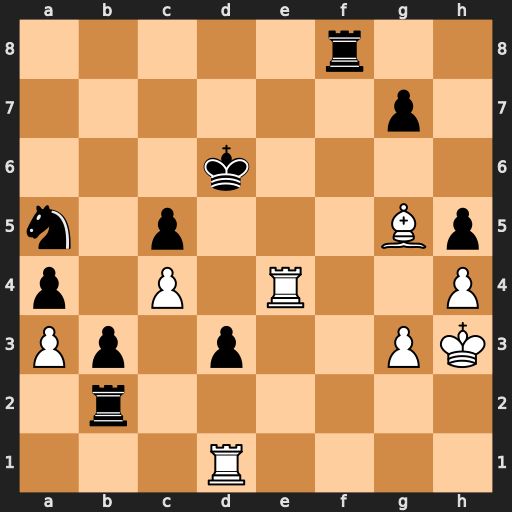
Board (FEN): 5r2/6p1/3k4/n1p3Bp/p1P1R2P/Pp1p2PK/1r6/3R4
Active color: w
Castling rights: -
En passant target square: -
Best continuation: Be7+ Kc7 Bxf8